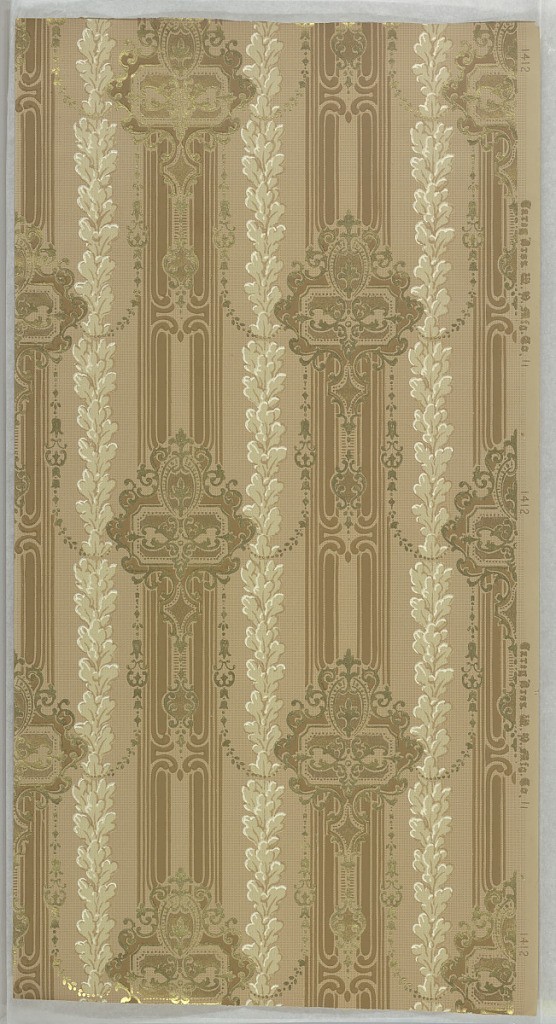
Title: Sidewall
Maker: Carey Bros. W.P. Mfg. Co., Philadelphia, Pennsylvania, founded 1882
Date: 1905–1915
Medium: Machine-printed paper
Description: Vertical pattern of dark green-brown bands with staggered gold medallions composed of rectangles bearing scrolls and pendants, all connected by floral chains; long gray floral rinceaux.